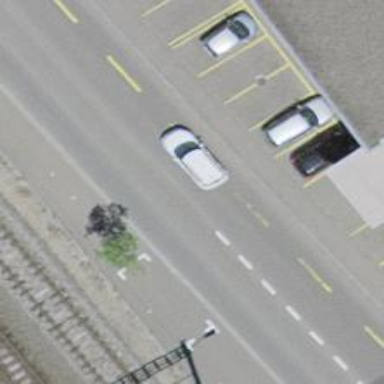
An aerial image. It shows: Primary road with asphalt surface. There is separate sidewalk.